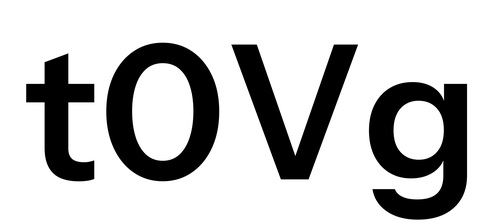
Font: InstrumentSans_SemiBold